Question: I created user table
'''
CREATE TABLE 'user' (
'id' BIGINT UNSIGNED NOT NULL AUTO_INCREMENT ,
'first_name' VARBINARY(100) NULL ,
'address' VARBINARY(200) NOT NULL ,
PRIMARY KEY ('id'))
ENGINE = InnoDB
DEFAULT CHARACTER SET = utf8
COLLATE = utf8_general_ci;
'''
I inserted one row:
'''
INSERT into user (first_name, address) VALUES (AES_ENCRYPT('Obama', 'usa2010'),AES_ENCRYPT('Obama', 'usa2010'));
'''
To select this row i used:
'''
SELECT AES_DECRYPT(first_name, 'usa2010'), AES_DECRYPT(address, 'usa2010') from user;
'''
I am getting the following result.What i need to do see my data.No data is visible for me.

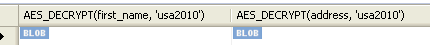
Answer: According to the Manual:
> AES_ENCRYPT() encrypts a string and returns a binary string.
.
- <URL>
I don't know why it is still returning a binary string in your case. Anyway, try this:
'''
SELECT *,
CAST(AES_DECRYPT(first_name, 'usa2010') AS CHAR(50)) first_name_decrypt
FROM user
'''
And use 'first_name_decrypt' instead of 'first_name'.